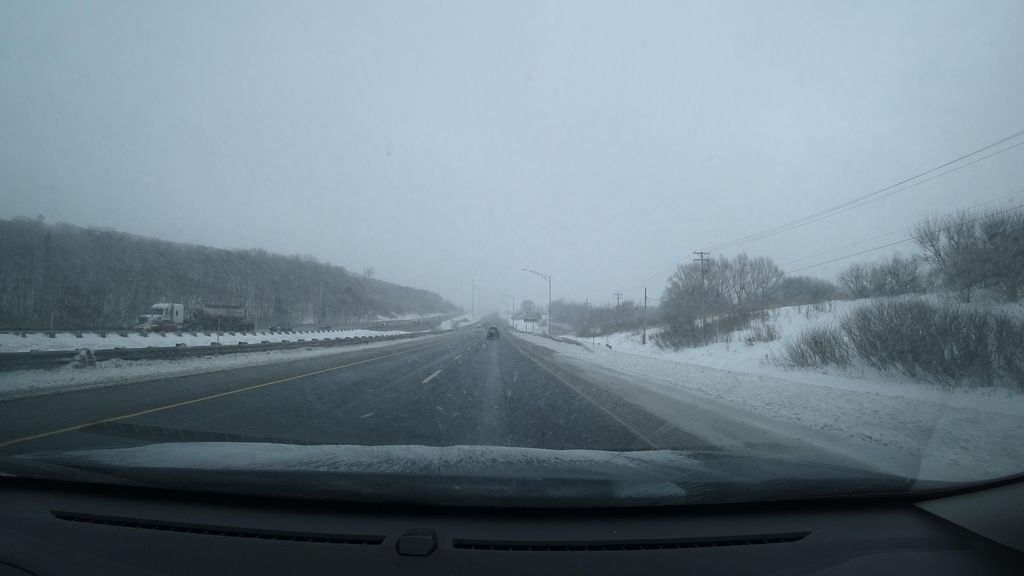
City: quebec_city